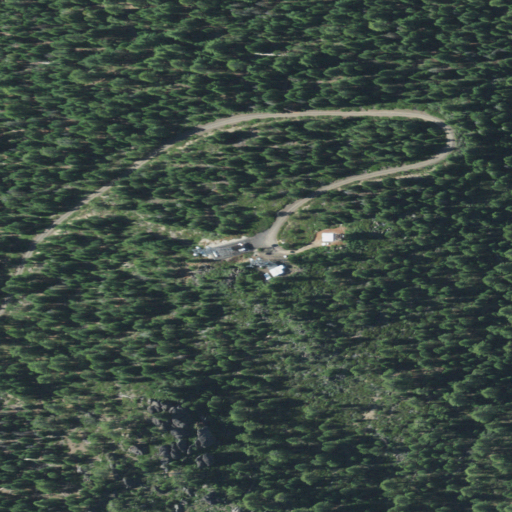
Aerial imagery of mountain in Oregon named Spodue Mountain containing grassland, evergreen forest, shrub, and low intensity development